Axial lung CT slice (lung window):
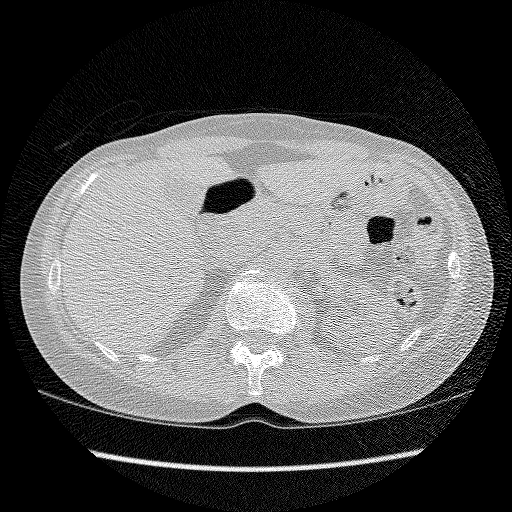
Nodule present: no